Aerial crown-view tile of a tropical tree (Barro Colorado Island, Panama), acquired 20250414:
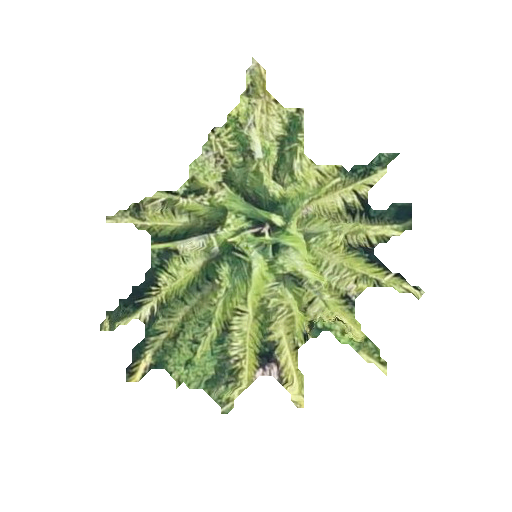
Species: Attalea butyracea
GBIF accepted scientific name: Attalea butyracea
Crown area: 82.693 m²